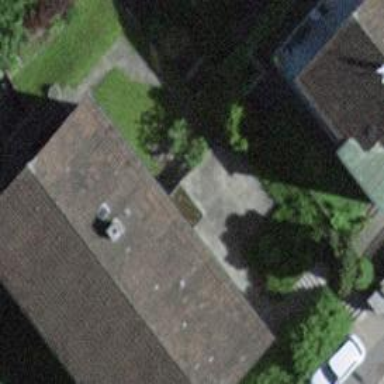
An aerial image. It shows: Set of concrete steps.